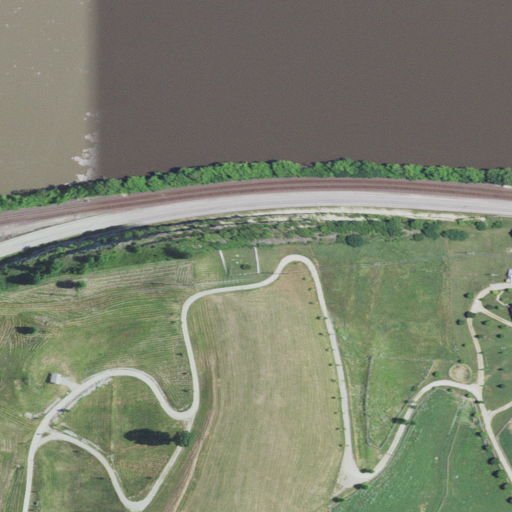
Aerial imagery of cliff(s) in Missouri named Kallmeyers Bluff containing pasture, open water, grassland, medium intensity development, shrub, low intensity development, high intensity development, open development, barren land, and deciduous forest